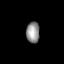
Tissue: lung
Cell type: Fibroblasts
Senescence score: 0.5399
Nuclear area (px): 277
Mean DAPI intensity: 144.744